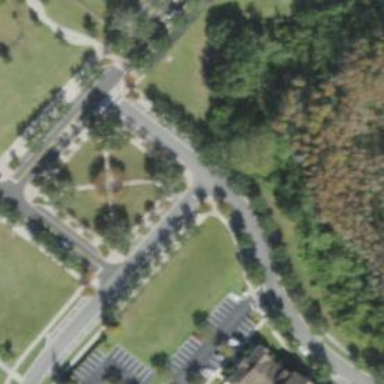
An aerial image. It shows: Park.